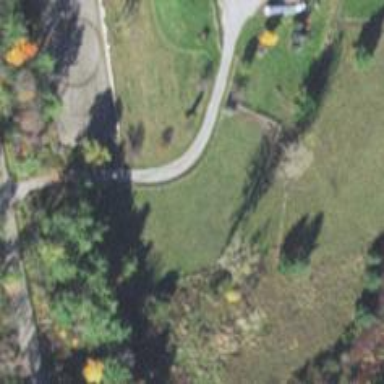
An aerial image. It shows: Driveway leading to service road.